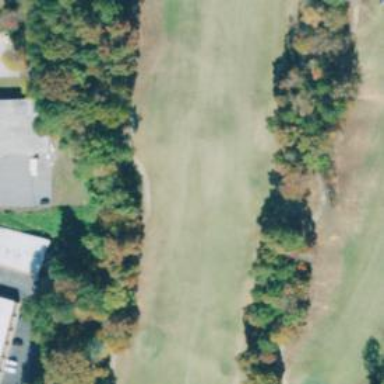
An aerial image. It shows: Golf hole.